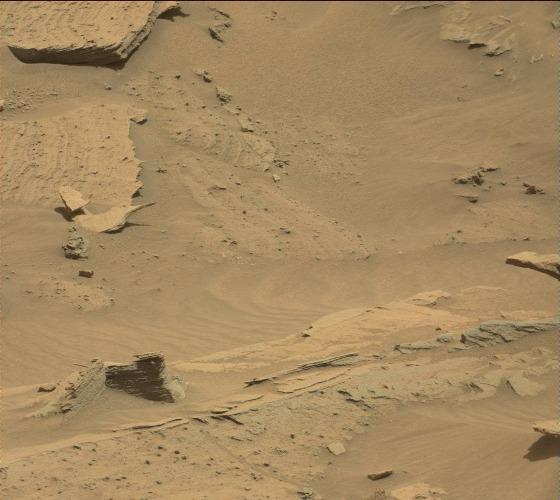
Terrain classes present: Bedrock, Gravel / Sand / Soil, Rock, Shadow